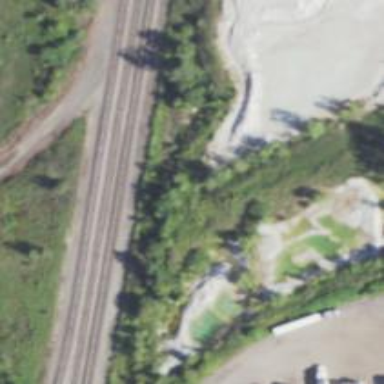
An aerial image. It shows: Abandoned railway.